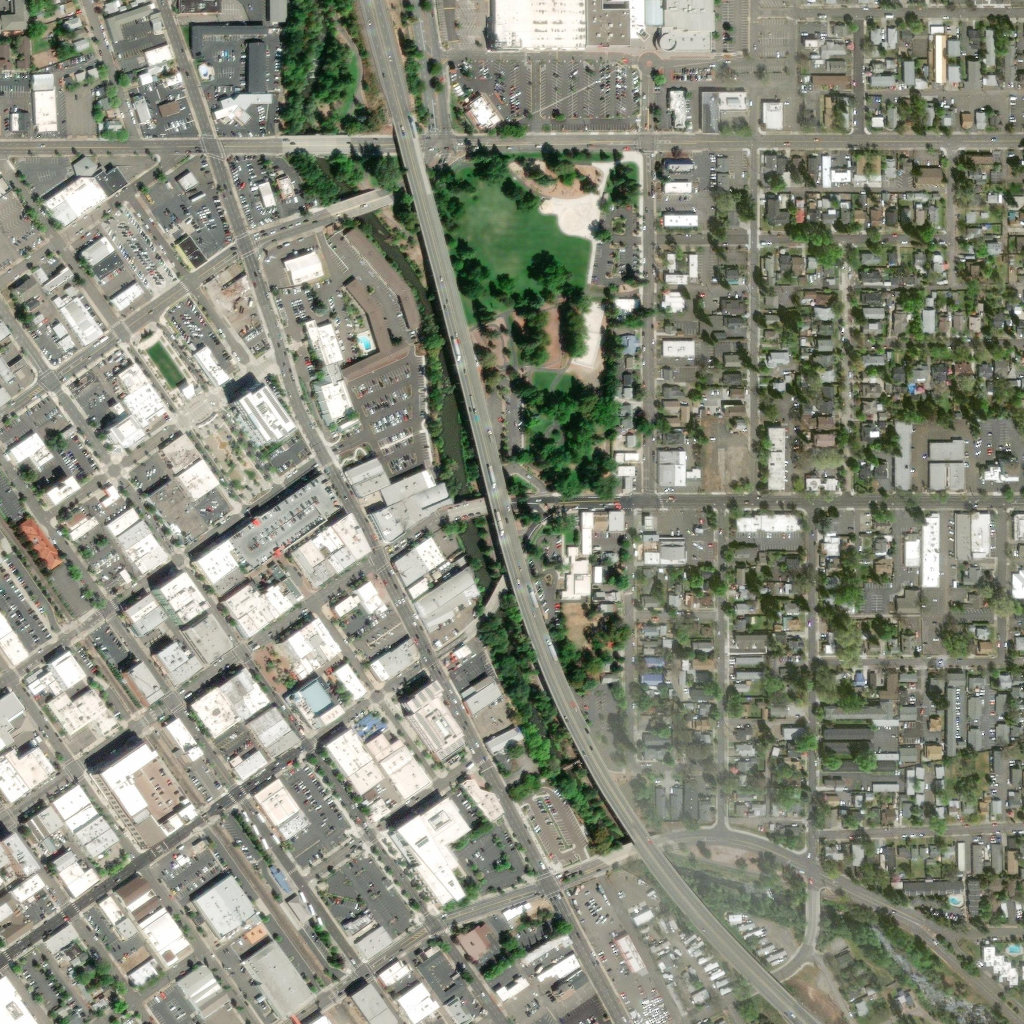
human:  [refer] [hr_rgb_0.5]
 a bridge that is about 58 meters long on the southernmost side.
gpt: <box>[[78, 86, 80, 92, 0]]</box>